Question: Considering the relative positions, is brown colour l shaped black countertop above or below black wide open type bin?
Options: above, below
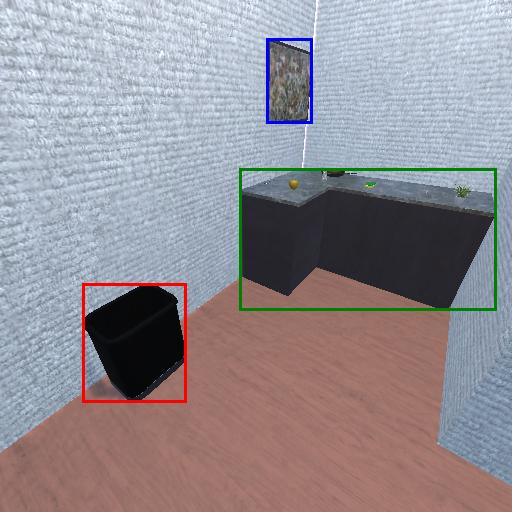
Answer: above